Question: So i have big '<div>' block with text in it.
And word user double-clicks on is wrapping in '<span>' element
How can i delete that span element and return word to it's normal place, w/o span wrapping it, so whole text will return to starting position?
EDIT:
Sorry for my absence.
Here's the code of double-click function
It wraps div, user have double clicked on in span and then adds class to that span.
Looking like that!
'''
function onDoubleClick(){
var selection=window.getSelection().getRangeAt(0);
var selectedText=selection.extractContents();
var span=document.createElement("span");
epic.get(span).addClass('highlightedText');
span.appendChild(selectedText);
selection.insertNode(span);
}
'''

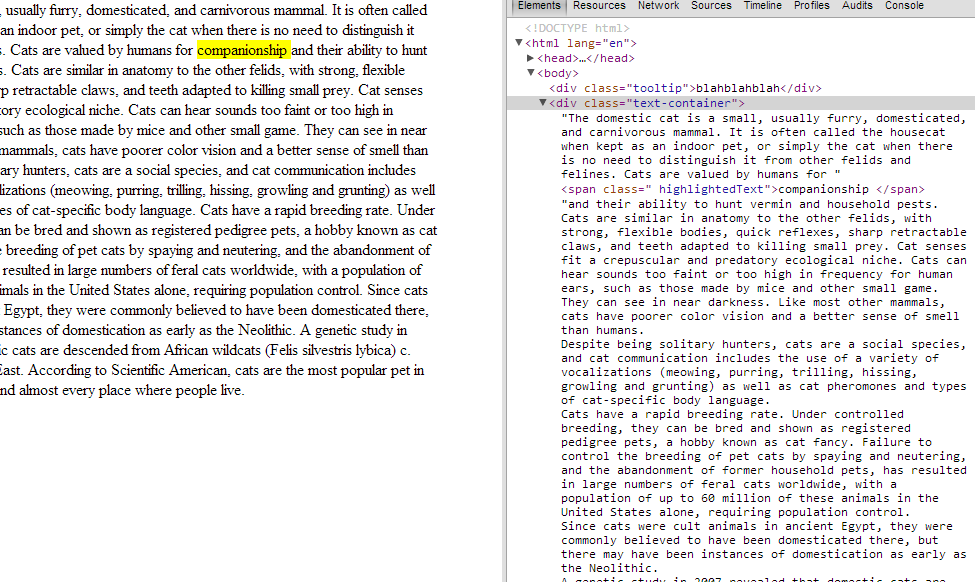
Answer: This might be what you want, but I expect evil 'regex in HTML'-links in the comments :P. It's also dependent on the fact if the '<div>' only has text and spans in it or also many other (sub)children Dom-Nodes.
'''
var html = $('#myDiv').html();
var new_html = html.replace(new RegExp('<span>[uU]ser</span>','gm'),'user');
$('#myDiv').html(new_html);
'''
If you update the question I can give you a more precise answer to narrow down the collisions that can happen with RegEx.